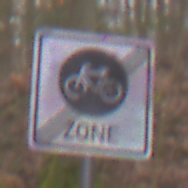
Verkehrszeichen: EndeFahrradzone
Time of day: Midday
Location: Outdoor (Nature)
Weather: Overcast
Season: Autumn
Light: Natural